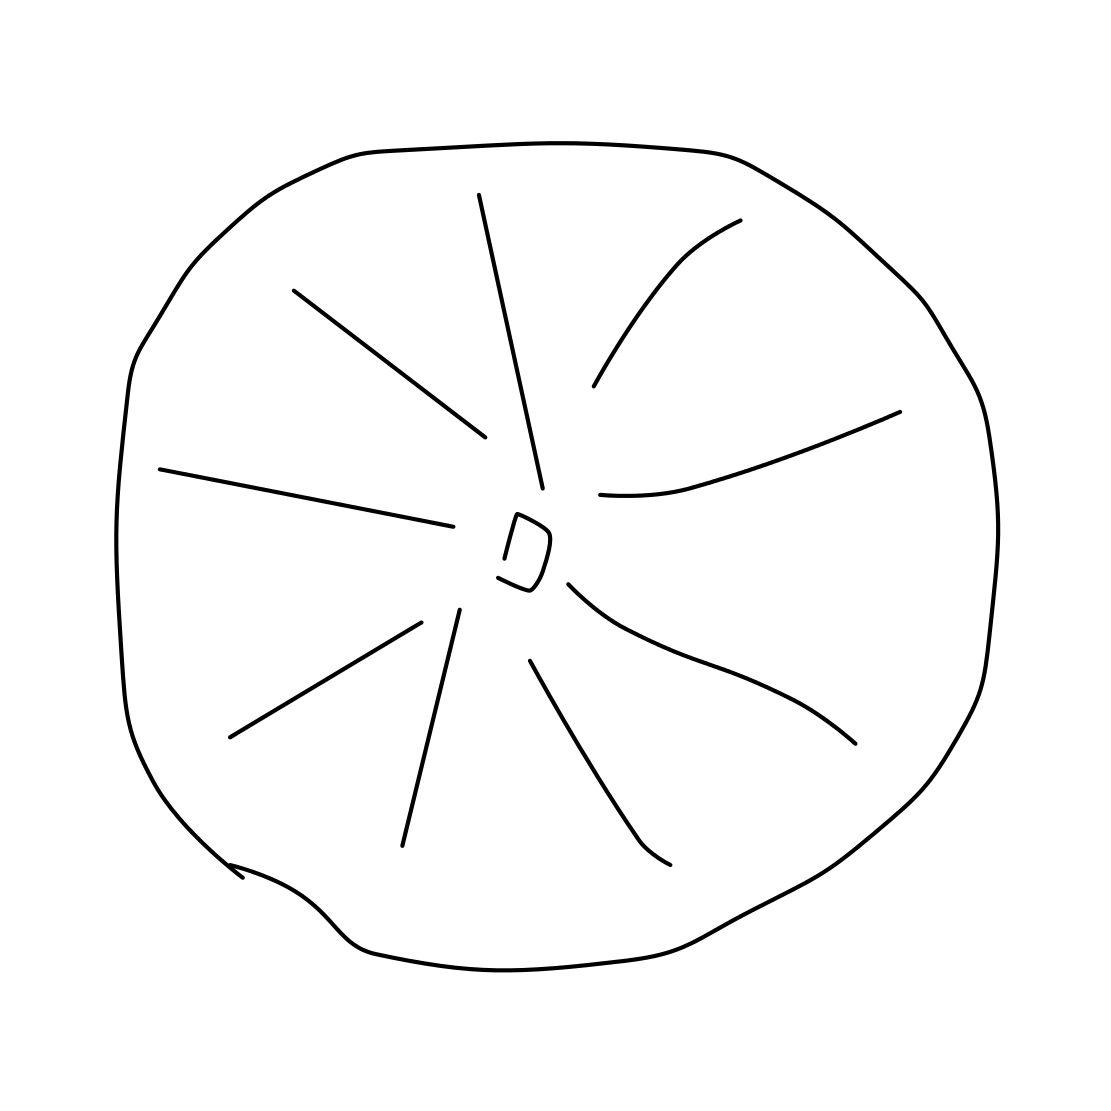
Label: wheel